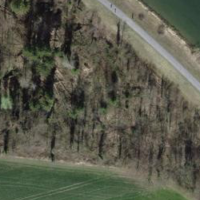
EUNIS habitat code: 41
Species observed at this site:
Sitta europaea
Prunus spinosa
Impatiens parviflora
Garrulus glandarius
Ardea alba
Anthus spinoletta